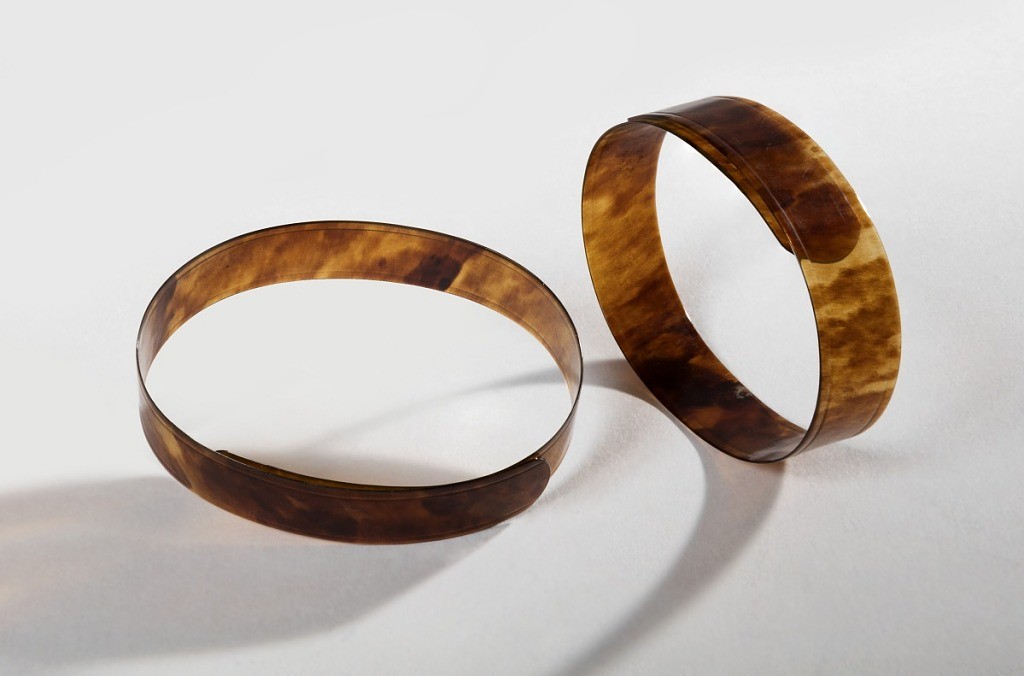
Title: Bracelet
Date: ca. 1850-1875
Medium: tortoiseshell
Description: Bands of tortoiseshell curved to form bracelets; tag attached reads: "Pair of tortoise shell bracelets worn by Amy Hewitt (Mrs. J. O. Green oldest daughter of Mr. and Mrs. A.S. Hewitt) when a child."